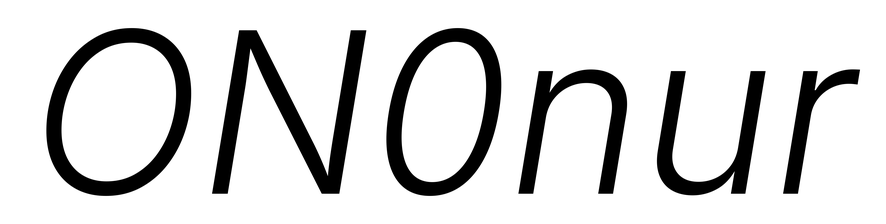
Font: Inter-Italic_Light_Italic